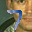
Label: 7